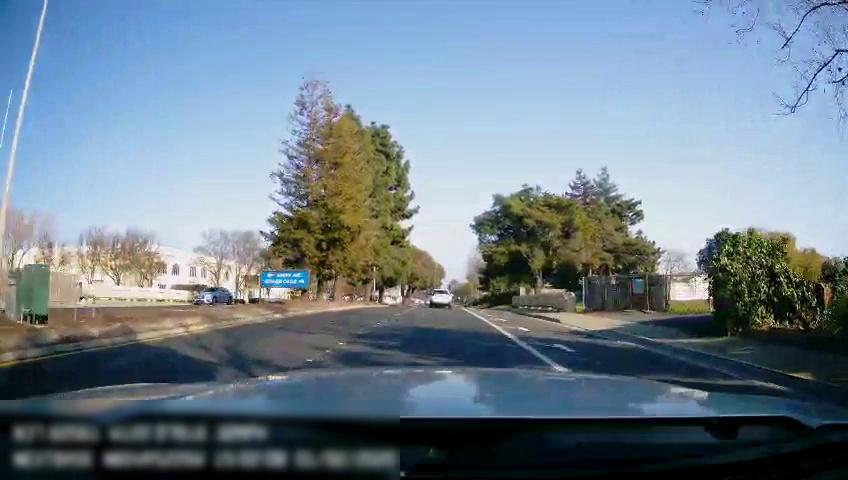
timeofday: Day
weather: Sunny
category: Drivable Space
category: Vehicles | SUV
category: Vehicles | Car
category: Lanes | Current Lane
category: Lanes | Current Lane
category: Lanes | Alternate Lane
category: Traffic | Signs